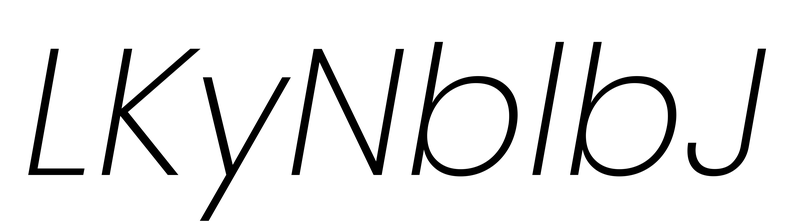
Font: Poppins-ExtraLightItalic